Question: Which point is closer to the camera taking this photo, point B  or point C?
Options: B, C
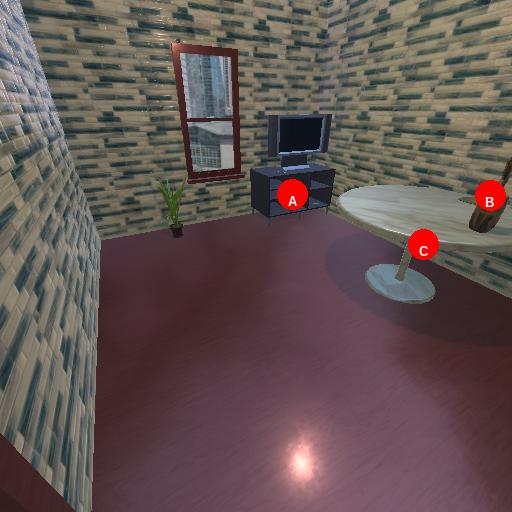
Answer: B